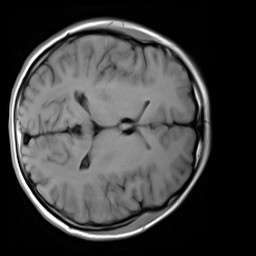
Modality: T1w
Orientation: axial
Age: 21
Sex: female
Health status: healthy
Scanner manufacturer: siemens
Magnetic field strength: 3 T
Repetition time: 4.1 s
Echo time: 0.0085 s